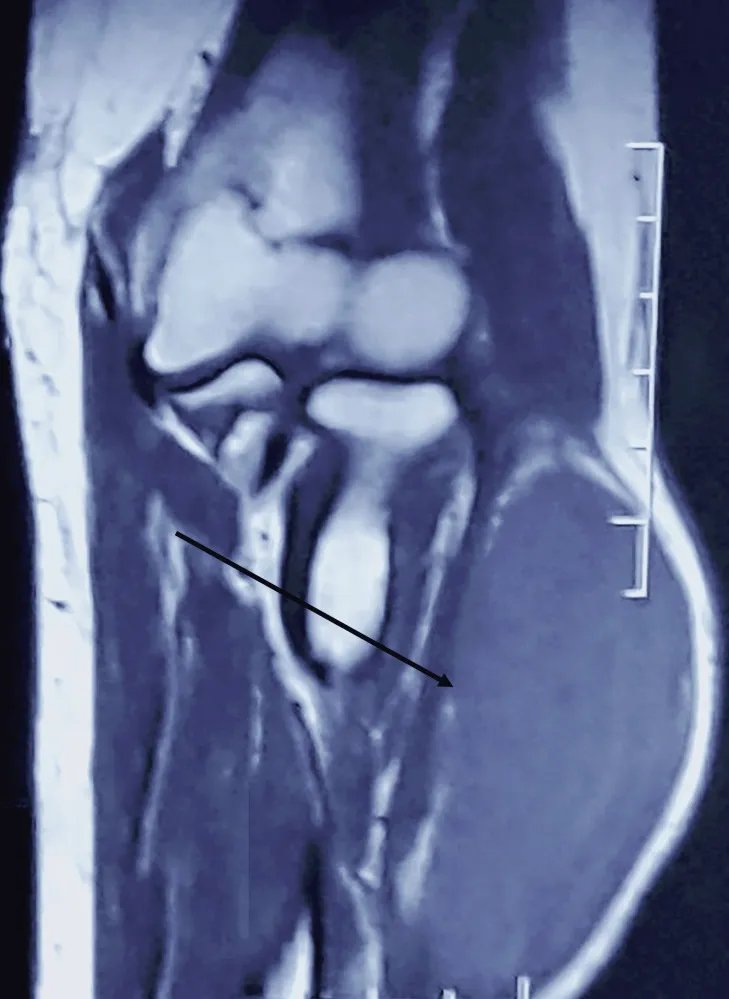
Sagittal T1 MRI view of the right forearm.
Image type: radiology (mri)